Question: When was the timetable updated?
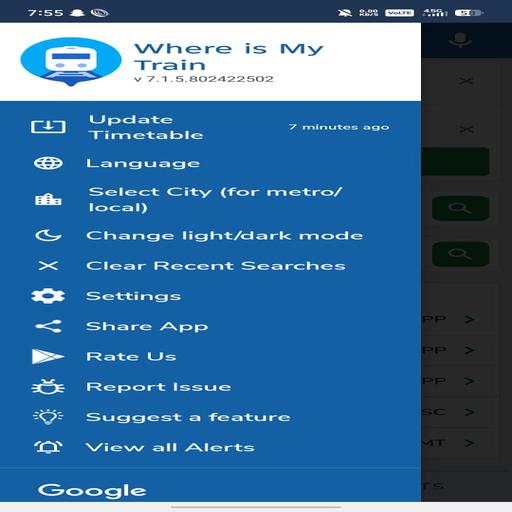
Answer: 7 minutes ago